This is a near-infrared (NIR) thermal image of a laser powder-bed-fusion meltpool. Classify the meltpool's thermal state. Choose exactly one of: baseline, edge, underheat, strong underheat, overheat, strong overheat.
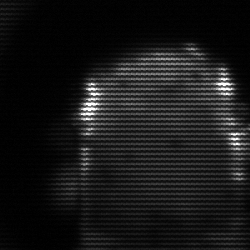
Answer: baseline